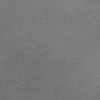
Atmospheric dust classification: dusty